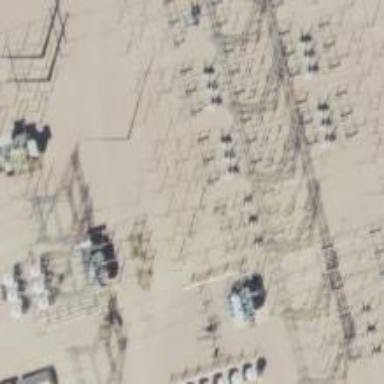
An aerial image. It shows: Switch for power supply.